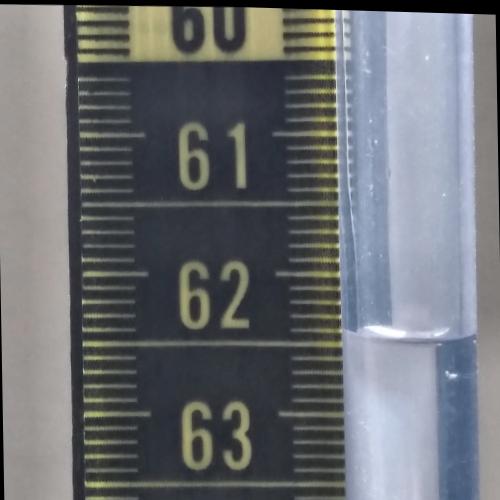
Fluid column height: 62.4 cm